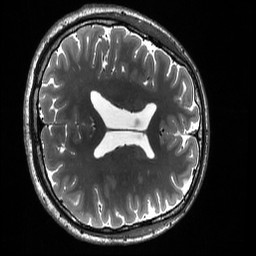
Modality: T2w
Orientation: axial
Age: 23
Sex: male